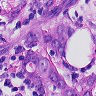
Metastatic tissue present: yes